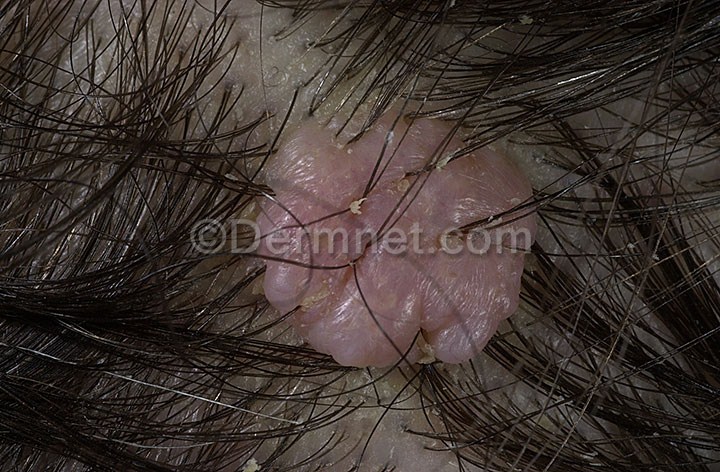
Disease: Melanoma Skin Cancer Nevi and Moles